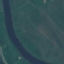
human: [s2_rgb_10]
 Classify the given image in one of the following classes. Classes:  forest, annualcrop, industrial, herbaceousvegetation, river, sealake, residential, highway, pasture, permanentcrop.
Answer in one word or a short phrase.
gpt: River